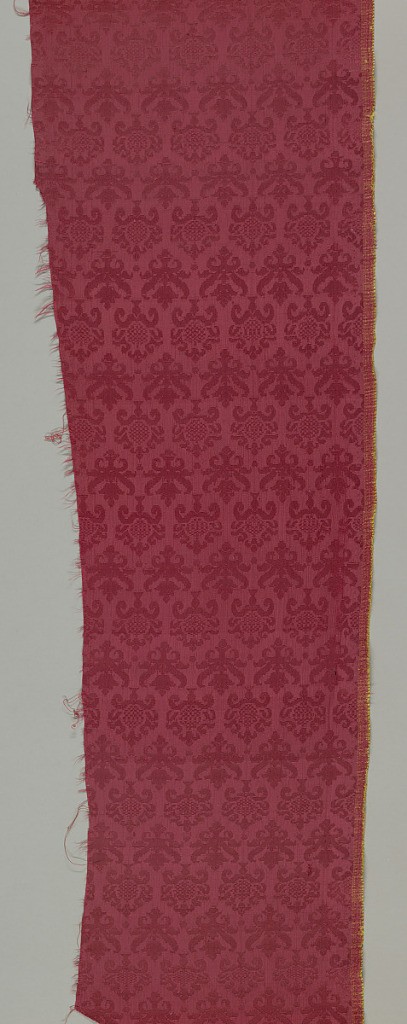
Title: Fragment
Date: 17th century
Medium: silk Technique: 4&1 satin damask
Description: Bands of palmettes and scrolls. Red with yellow selvage.